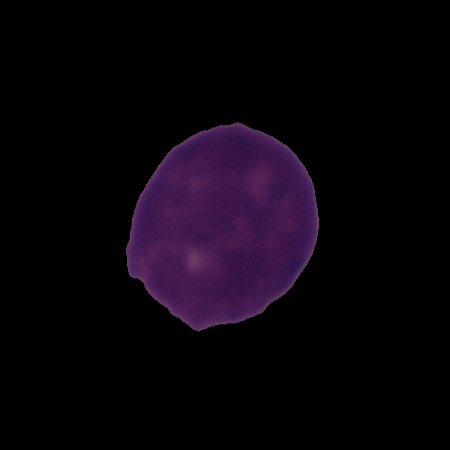
Label: healthy